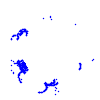
Particle: kaon